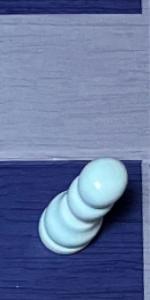
Label: Pawn_White